Interaction volume radius: 10 \u00c5
Interaction volume height: 20 \u00c5
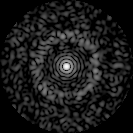
Disorder parameter: 0.8257